Interaction volume radius: 10 \u00c5
Interaction volume height: 15 \u00c5
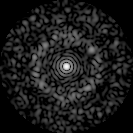
Disorder parameter: 0.8384